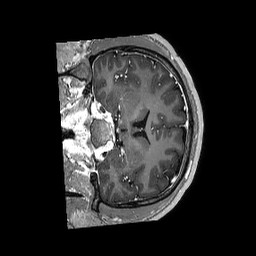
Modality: T1w
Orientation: coronal
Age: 19
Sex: male
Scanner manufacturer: philips
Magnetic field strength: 3 T
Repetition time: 0.006601 s
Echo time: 0.00296 s